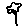
Label: flower